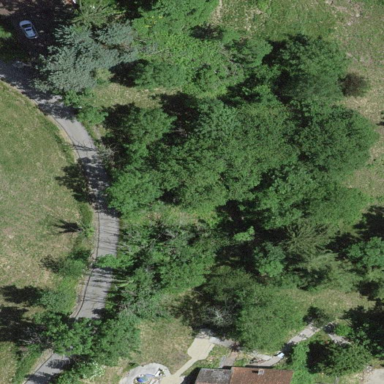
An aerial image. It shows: Forest area.